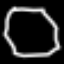
Label: octagon